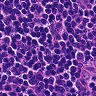
Metastatic tissue present: no